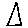
Label: triangle